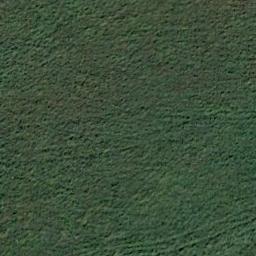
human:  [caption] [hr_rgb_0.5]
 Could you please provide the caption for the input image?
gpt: The meadow is dense but uneven .

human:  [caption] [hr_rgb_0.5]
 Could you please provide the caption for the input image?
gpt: This meadow has evenly distributed dense grasses .

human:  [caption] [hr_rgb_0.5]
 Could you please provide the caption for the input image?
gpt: The entire image is dominated by grass .

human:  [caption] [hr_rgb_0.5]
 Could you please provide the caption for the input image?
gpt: The meadow is full of green grass .

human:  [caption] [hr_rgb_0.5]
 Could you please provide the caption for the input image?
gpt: A dense meadow with many green grass .